Field crop: maize
Growth stage: 2
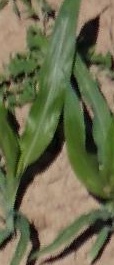
Species: maize